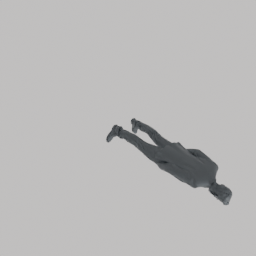
Label: people